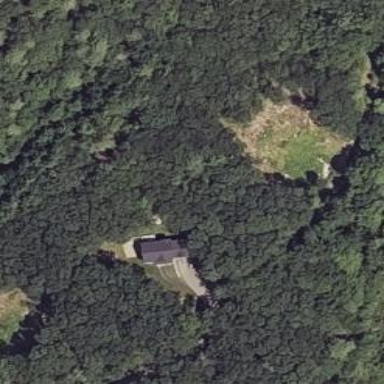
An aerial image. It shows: Detached building.